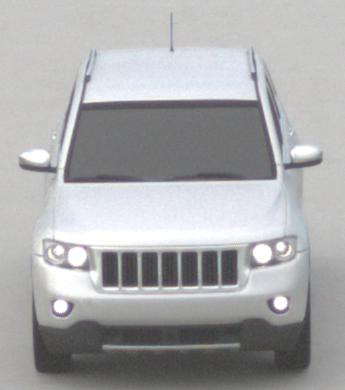
Make: Jeep
Model: Grand Cherokee
Detailed model: WK2
Model produced from: 2010
Model produced until: 2021
Doors: 5
Color: white
Road condition: dry road
Daytime: midday
Contrast: low contrast